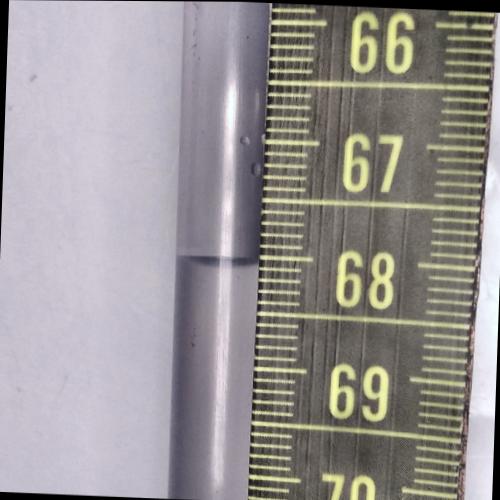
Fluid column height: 68.1 cm